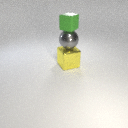
small green rubber cube above large gray metal sphere